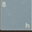
Piece: xx